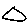
Label: triangle